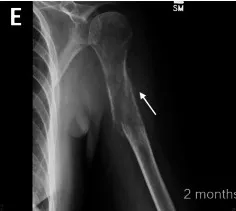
Series of radiographs explicit the progression of pathological fracture at the proximal third of the humeral shaft. C, D: One-month follow-up radiograph again showed a mild interval improvement of alignment of the fragments. The distal component remains ununited and displaced laterally.
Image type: radiology (x_ray)